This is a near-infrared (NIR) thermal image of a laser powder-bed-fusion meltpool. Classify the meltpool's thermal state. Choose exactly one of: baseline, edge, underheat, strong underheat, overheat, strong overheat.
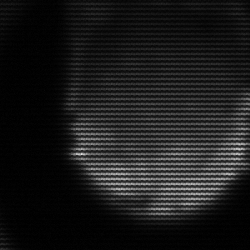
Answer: edge